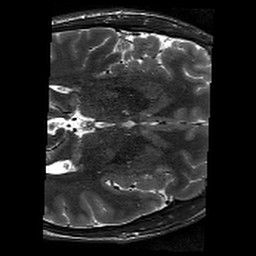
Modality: T2w
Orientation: axial